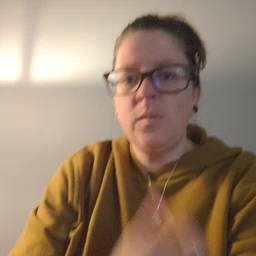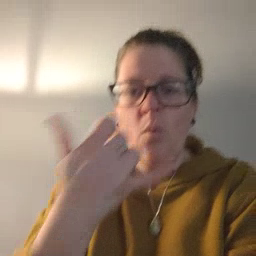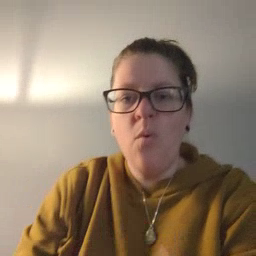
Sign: callonphone